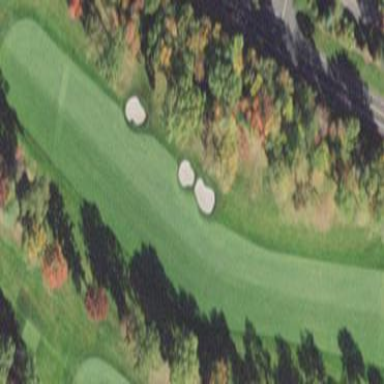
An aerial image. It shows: Grassy area designated as golf fairway.